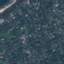
Land use / land cover: Residential